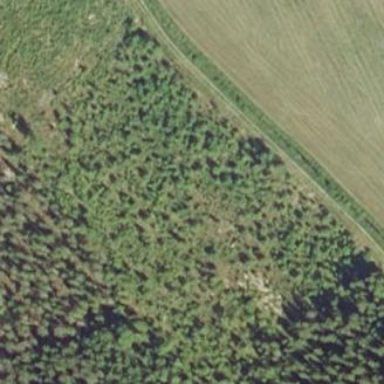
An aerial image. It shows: Forest area with scrub vegetation.